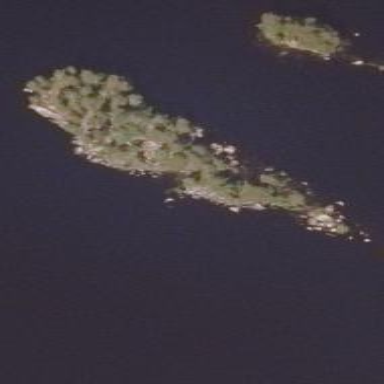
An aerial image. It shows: Island.